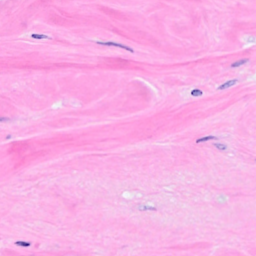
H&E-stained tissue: Breast